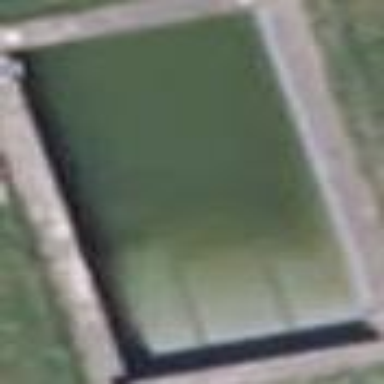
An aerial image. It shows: Swimming pool located in leisure land.